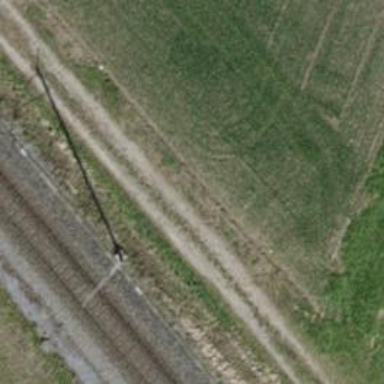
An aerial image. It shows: Compacted track with grade4 tracktype.